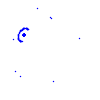
Particle: proton